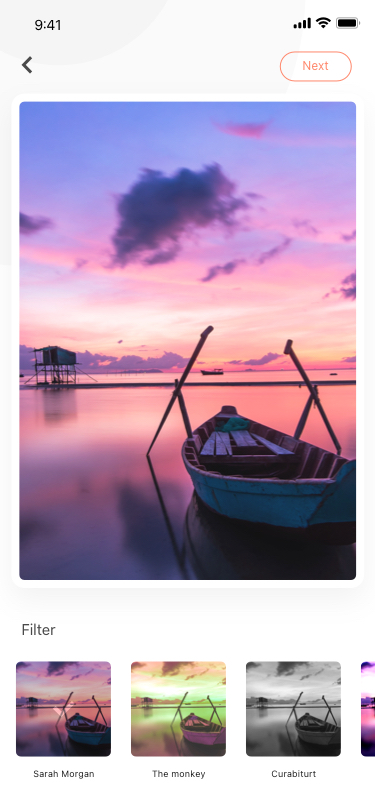
Text in this UI design:
Next
Sarah Morgan
The monkey
Curabiturt
Filter